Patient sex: M
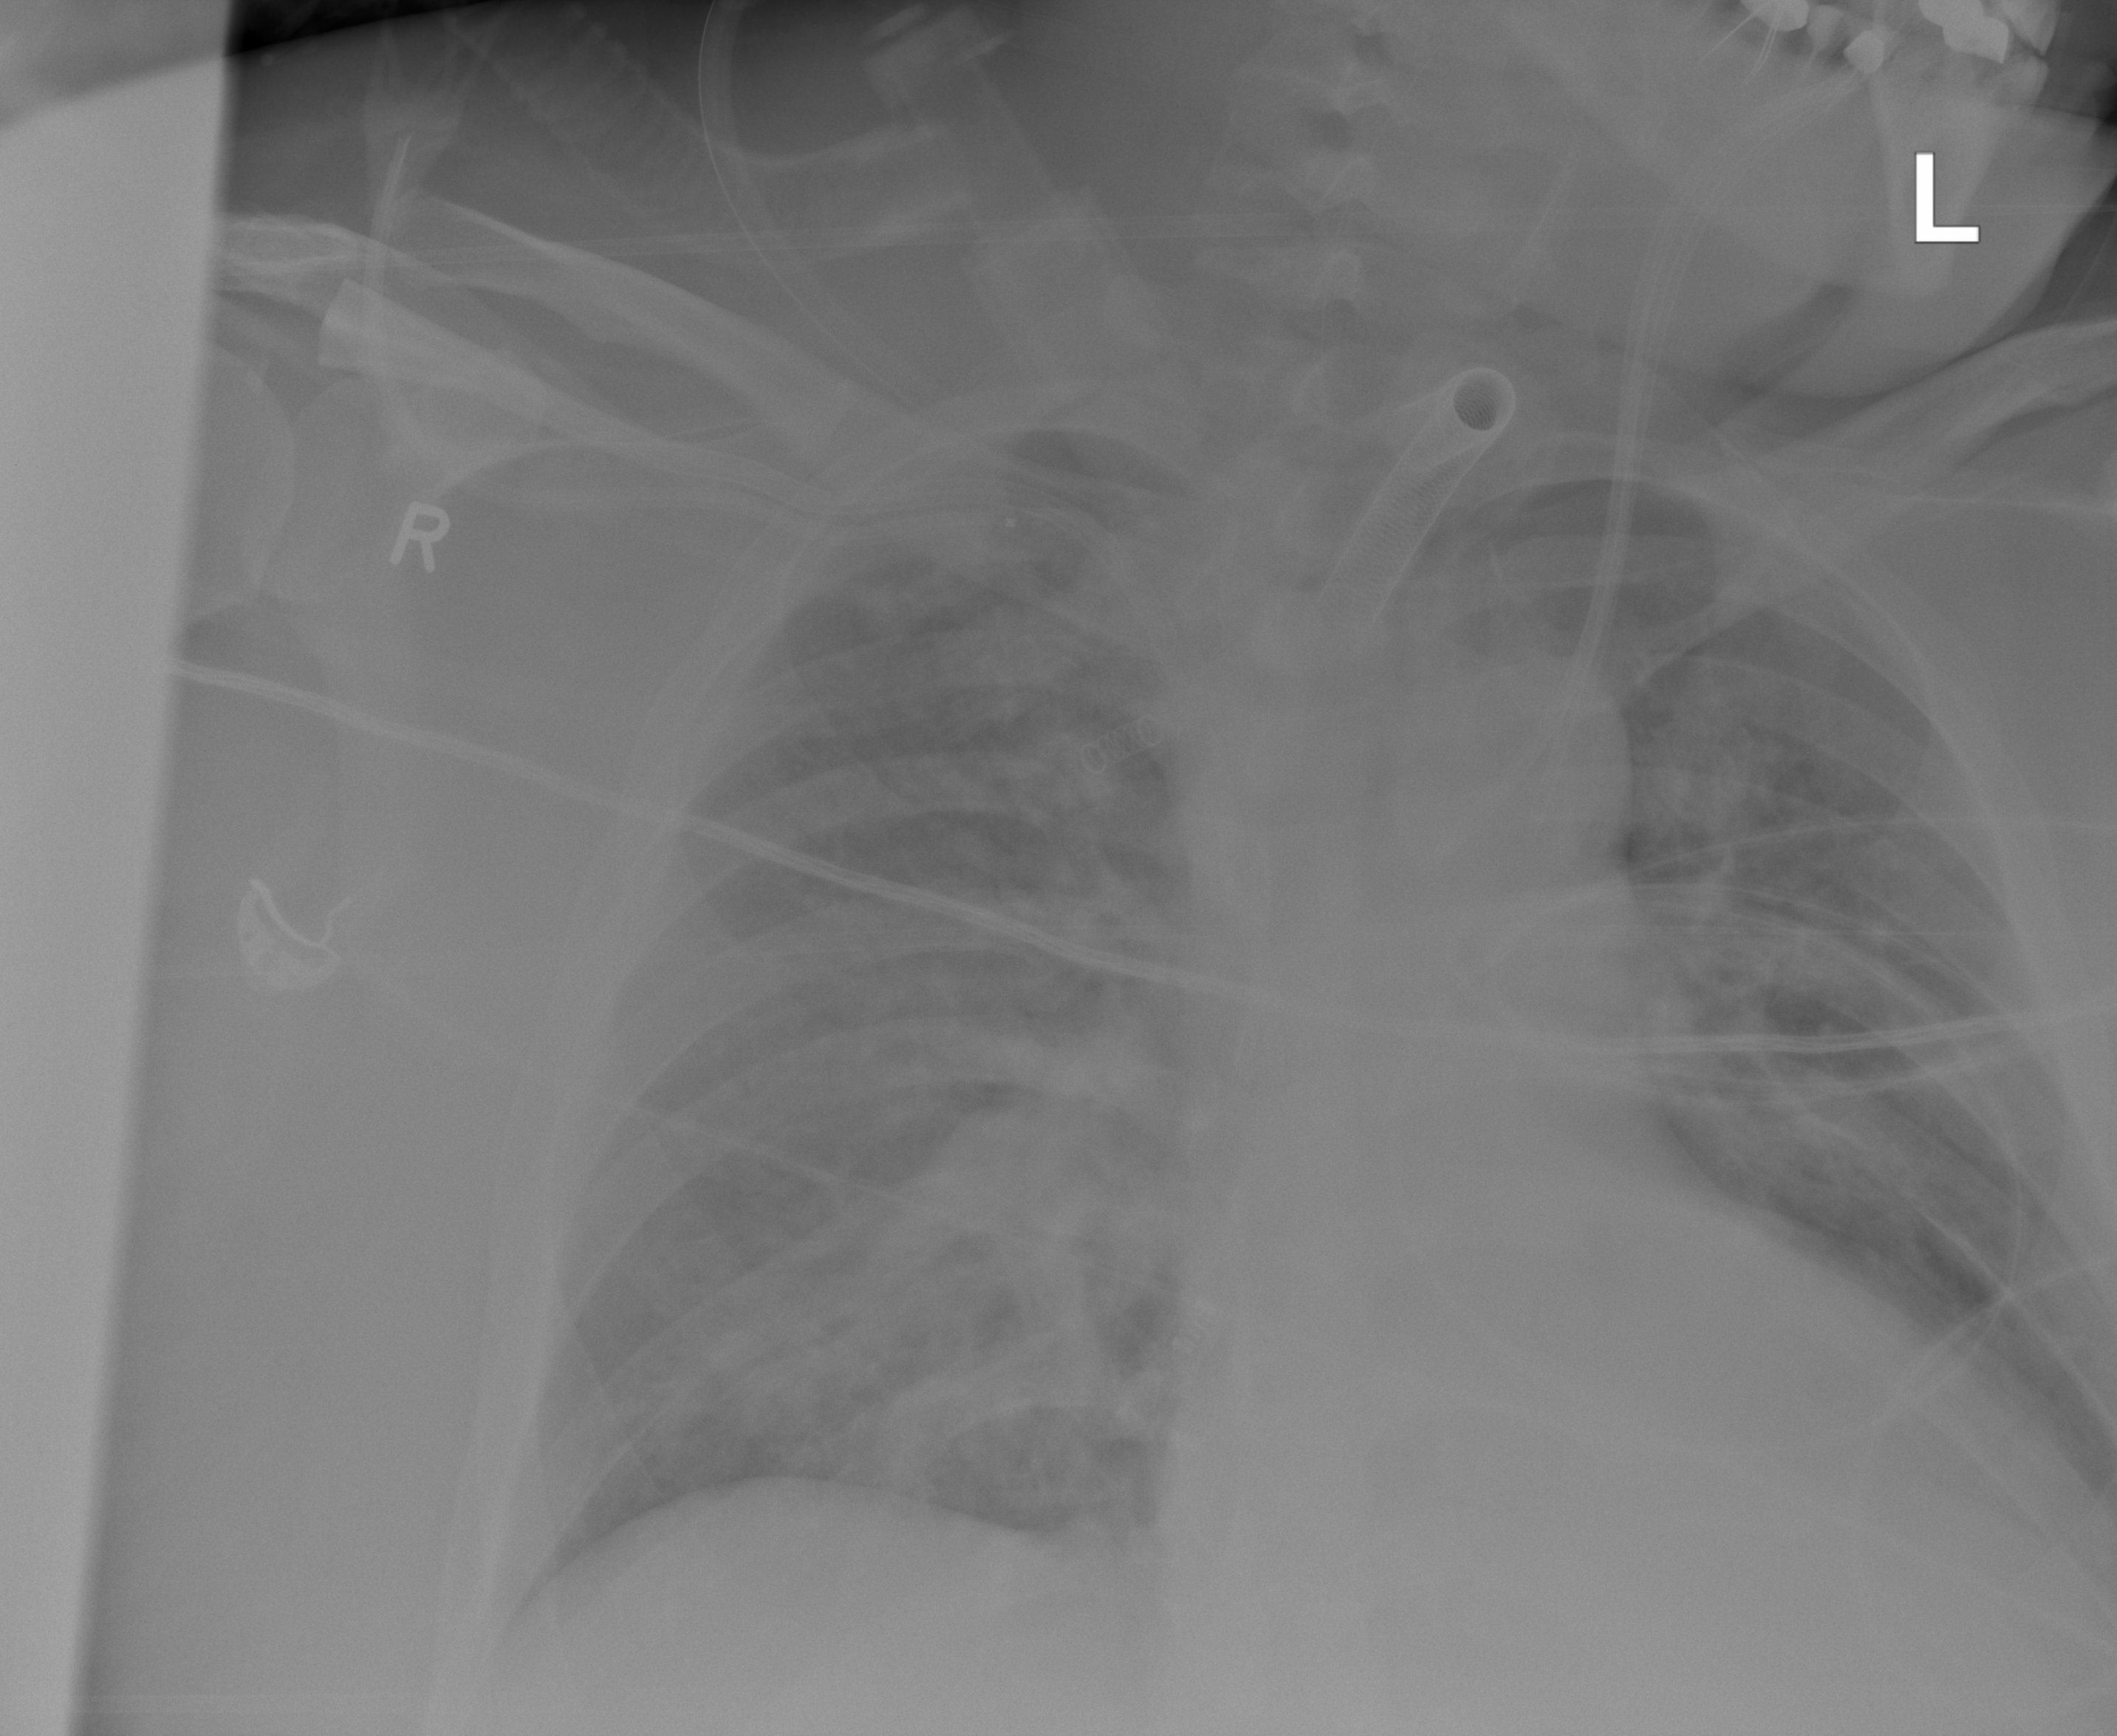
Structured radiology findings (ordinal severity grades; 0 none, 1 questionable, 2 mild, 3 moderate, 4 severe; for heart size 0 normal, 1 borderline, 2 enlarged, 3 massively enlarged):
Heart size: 2
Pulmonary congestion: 0
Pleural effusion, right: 0
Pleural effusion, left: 0
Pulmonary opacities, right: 2
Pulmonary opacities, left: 0
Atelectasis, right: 2
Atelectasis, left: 2